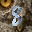
Label: 8